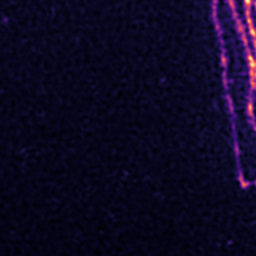
Label: Super-resolution ER image